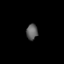
Tissue: prostate
Cell type: T cells
Senescence score: 0.724
Nuclear area (px): 176
Mean DAPI intensity: 95.057